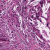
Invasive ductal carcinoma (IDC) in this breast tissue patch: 0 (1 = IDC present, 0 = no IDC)